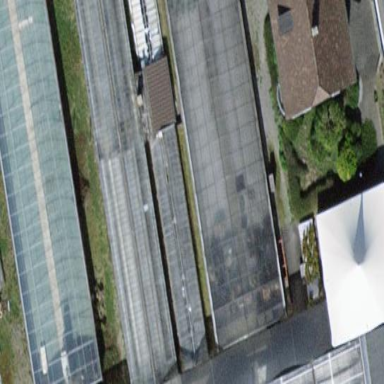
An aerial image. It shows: Greenhouse with round-shaped roof.